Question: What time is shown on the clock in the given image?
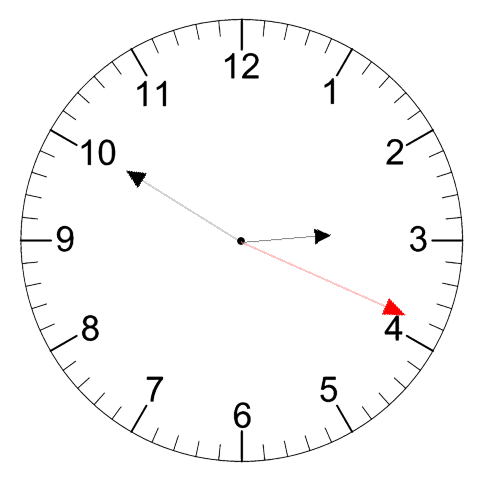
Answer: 02:50:19